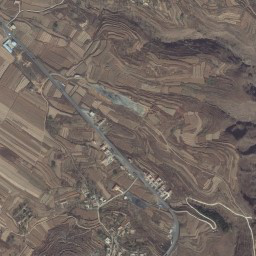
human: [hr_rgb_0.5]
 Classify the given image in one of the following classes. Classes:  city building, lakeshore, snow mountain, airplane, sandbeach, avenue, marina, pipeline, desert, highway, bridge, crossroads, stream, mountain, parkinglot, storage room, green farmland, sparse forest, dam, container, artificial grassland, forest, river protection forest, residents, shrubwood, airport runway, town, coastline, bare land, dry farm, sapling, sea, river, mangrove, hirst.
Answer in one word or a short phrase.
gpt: mountain